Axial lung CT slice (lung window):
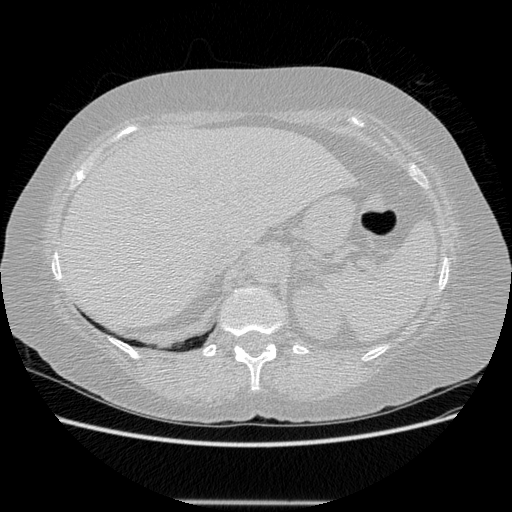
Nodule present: no